Question: I am trying to integrate the Meteor UserAccounts Bootstrap package following <URL> guide.
I have set the 'ServiceConfiguration' properly for both the services but only Google shows up. I also tried adding Twitter but even that does not work. Does anyone have any idea what I'm missing?
Packages -
'''
meteor-platform
accounts-password
iron:router
aldeed:collection2
useraccounts:bootstrap
nemo64:bootstrap
less
accounts-google
service-configuration
fortawesome:fontawesome
accounts-facebook
accounts-twitter
'''
Accounts configuration on the server -
'''
// /server/lib/config/accoutns.js
Meteor.startup(function() {
// Add Facebook configuration entry
ServiceConfiguration.configurations.update(
{ service: "facebook" },
{ $set: {
appId: "xxxxxxxxxxxxxxxxxxxx",
secret: "xxxxxxxxxxxxxxxxxxx"
}
},
{ upsert: true }
);
// Add Google configuration entry
ServiceConfiguration.configurations.update(
{ service: "google" },
{ $set: {
clientId: "XXXXXXXXXXXXXXXXXXXXXXXXXXXXXXXXXX",
client_email: "XXXXXXXXXXXXXXXXXXXXXXXXXXX",
secret: "XXXXXXXXXXXXXXXXXXXXXXXX"
}
},
{ upsert: true }
);
ServiceConfiguration.configurations.update(
{ service: "twitter" },
{ $set: {
consumerKey: "XXXXXXXXXXXX",
secret: "XXXXXXXX"
}
},
{ upsert: true }
);
});
'''
But this is all that comes up -

EDIT1: I just noticed something very interesting. I cloned this exact project on my friend's macbook and everything is coming up perfectly as expected. (I was using a Linux mint 17 earlier). I think this is some kind of a bug but not sure what is culprit here.
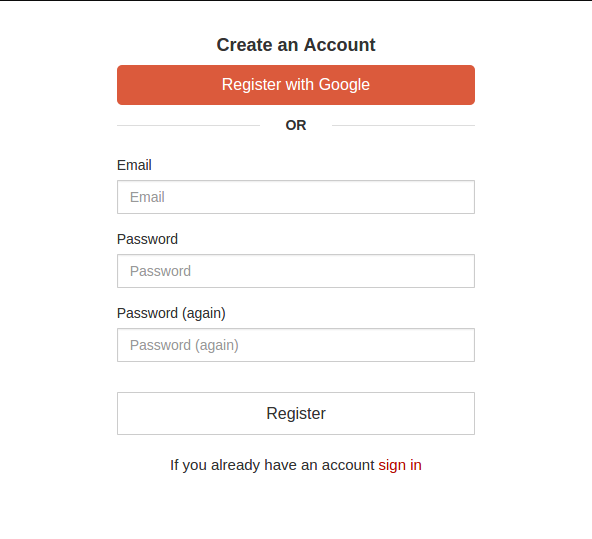
Answer: You may be using ublock or adblock on your browser. Simply disable it and it'll work.
Its a bit weird but it looks like while Meteor is unminified it blocks anything with facebook or twitter in its url such as the facebook/twitter packages' js code.